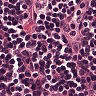
Metastatic tissue present: no